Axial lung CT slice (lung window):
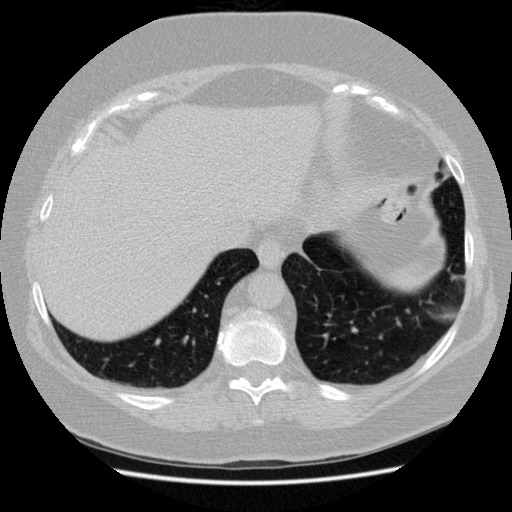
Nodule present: no